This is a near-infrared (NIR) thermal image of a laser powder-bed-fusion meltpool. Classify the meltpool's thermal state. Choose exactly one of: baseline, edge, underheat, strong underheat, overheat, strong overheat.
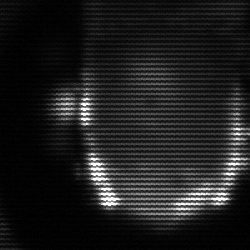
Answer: baseline